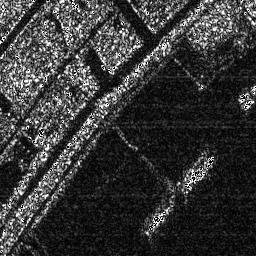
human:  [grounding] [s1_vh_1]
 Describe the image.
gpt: In the satellite image, there is  <ref>1 medium ship </ref> <box>[[69, 59, 83, 74, 0]]</box> located at right,  <ref>1 medium ship </ref> <box>[[55, 80, 67, 91, 0]]</box> located at bottom.